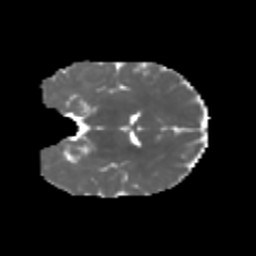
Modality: MD
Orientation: coronal
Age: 8
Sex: male
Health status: healthy